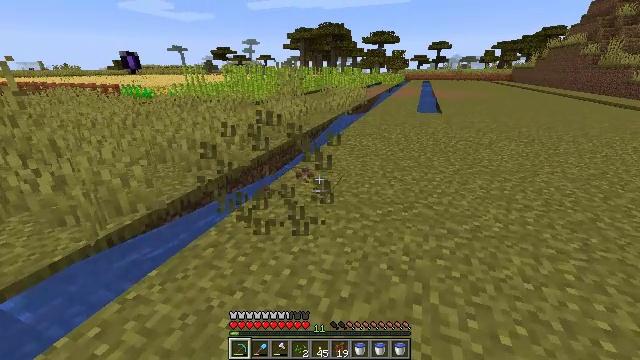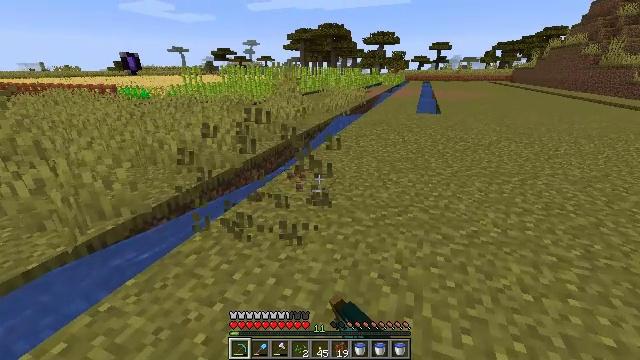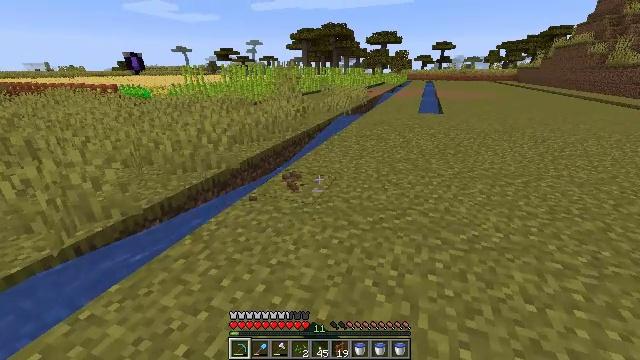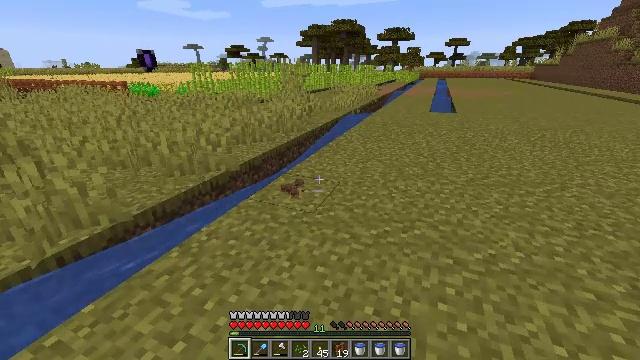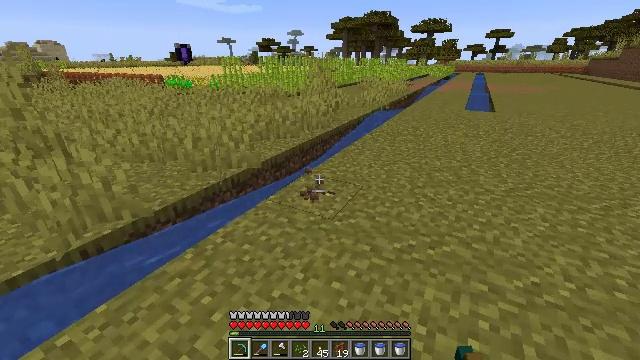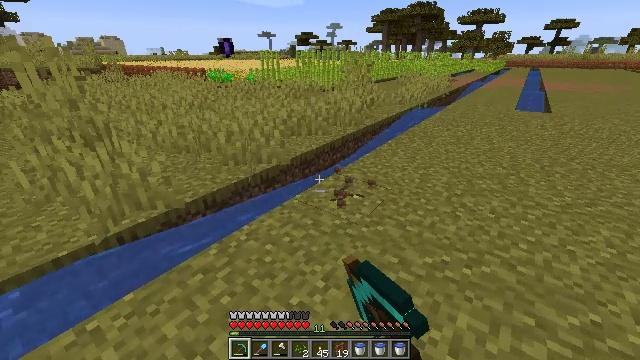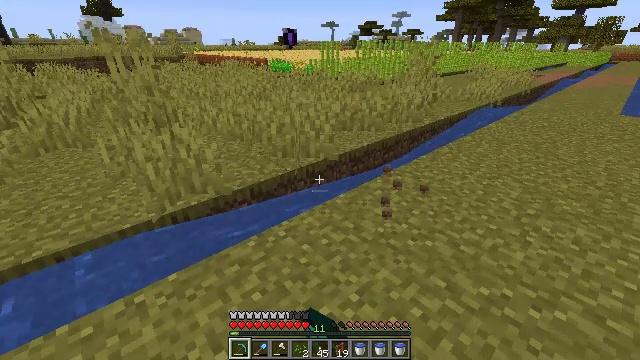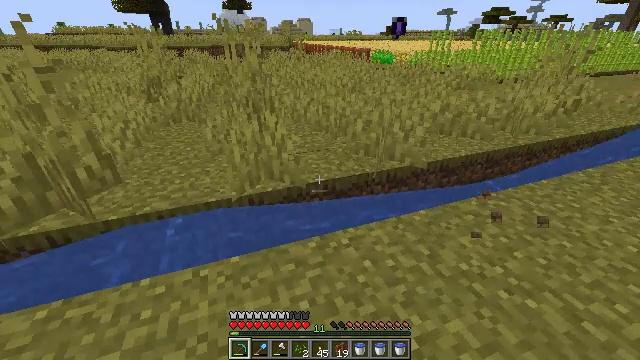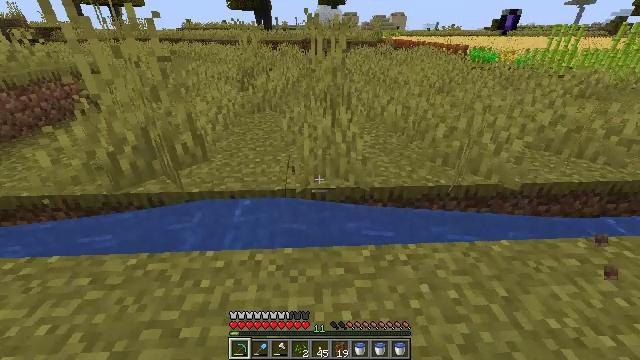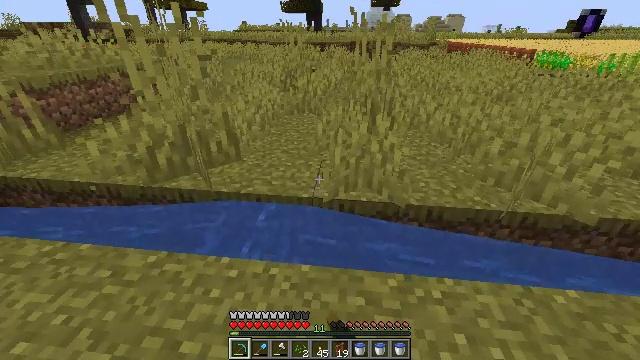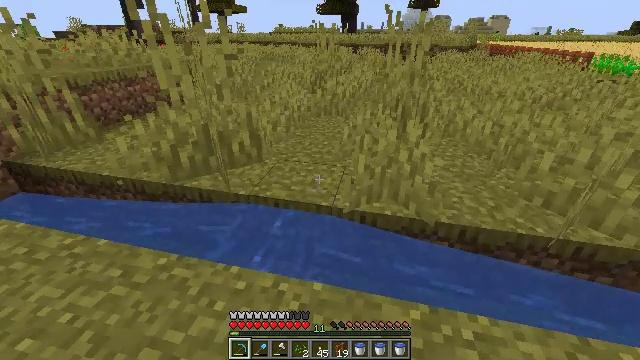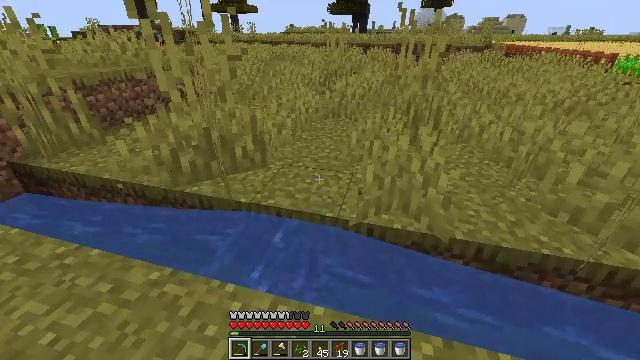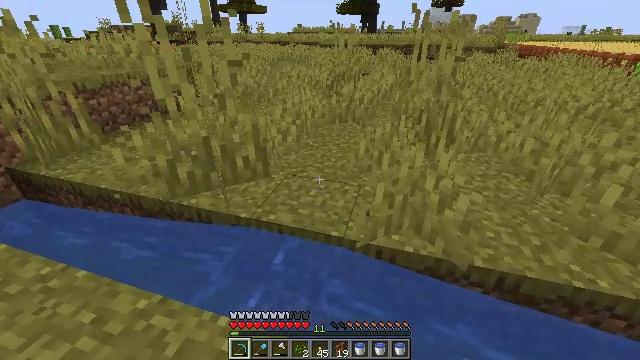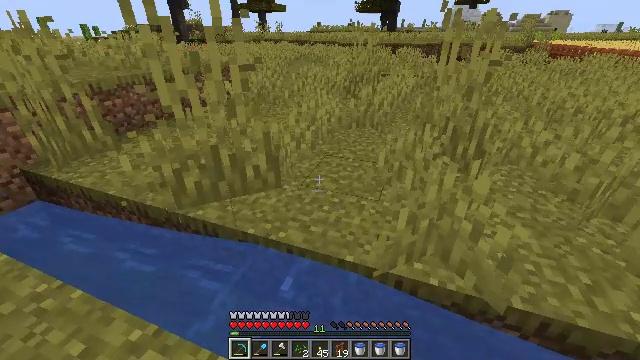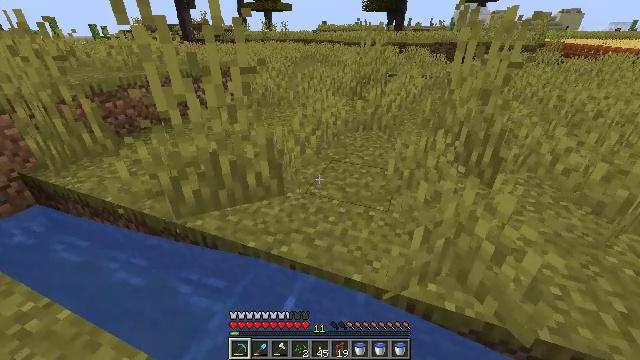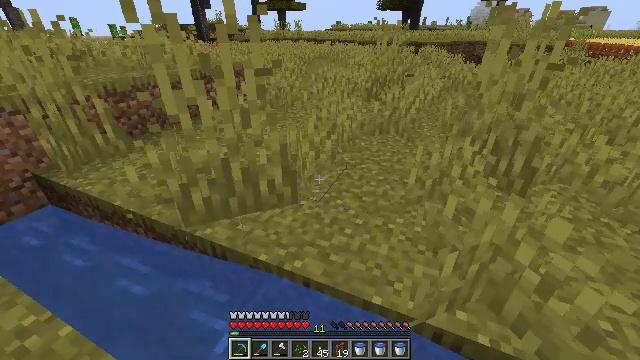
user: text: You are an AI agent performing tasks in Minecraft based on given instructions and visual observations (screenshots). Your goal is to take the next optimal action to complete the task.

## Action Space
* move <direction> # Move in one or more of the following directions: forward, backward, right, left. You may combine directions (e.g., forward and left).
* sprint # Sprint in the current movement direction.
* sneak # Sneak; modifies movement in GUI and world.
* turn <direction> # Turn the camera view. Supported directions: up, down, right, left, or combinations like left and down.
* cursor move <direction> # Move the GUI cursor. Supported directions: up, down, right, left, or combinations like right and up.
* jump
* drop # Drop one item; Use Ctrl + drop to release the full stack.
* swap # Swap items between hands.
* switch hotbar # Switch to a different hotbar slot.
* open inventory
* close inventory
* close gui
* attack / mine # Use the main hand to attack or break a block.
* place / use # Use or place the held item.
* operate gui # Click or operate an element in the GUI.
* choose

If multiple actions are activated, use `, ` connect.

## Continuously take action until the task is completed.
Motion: motion action
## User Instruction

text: Clear away tall grass.
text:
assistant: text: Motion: move forward and move right, attack / mine
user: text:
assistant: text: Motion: move forward, attack / mine
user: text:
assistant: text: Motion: move forward, turn left, attack / mine
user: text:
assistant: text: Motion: move forward, turn left and down, attack / mine
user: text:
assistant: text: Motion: move forward, turn left and down, attack / mine
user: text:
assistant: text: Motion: move forward, turn left and down, attack / mine
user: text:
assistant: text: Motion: move forward, turn left and down, attack / mine
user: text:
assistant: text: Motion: move forward, turn left, attack / mine
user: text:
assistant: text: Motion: move forward, turn left
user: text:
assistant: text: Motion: move forward, turn left
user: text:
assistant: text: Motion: move forward, turn left
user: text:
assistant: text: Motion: move forward, turn left
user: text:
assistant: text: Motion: move forward, turn left
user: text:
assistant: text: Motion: move forward, turn left
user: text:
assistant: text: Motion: move forward and move left, turn left
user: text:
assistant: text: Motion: move forward and move left
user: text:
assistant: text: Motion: move forward and move left
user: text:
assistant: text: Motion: move forward and move left, attack / mine
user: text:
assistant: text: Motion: move forward and move left, attack / mine, jump
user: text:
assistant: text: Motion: move forward, turn right, attack / mine, jump
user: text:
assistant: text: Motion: move forward, turn right and up, attack / mine, jump
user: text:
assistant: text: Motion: move forward, turn right and up, attack / mine, jump
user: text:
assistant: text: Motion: attack / mine, jump